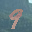
Label: 9